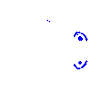
Particle: pion